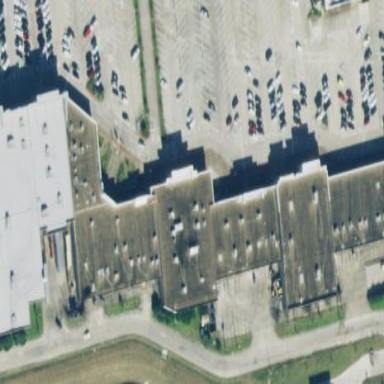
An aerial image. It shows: Retail building.